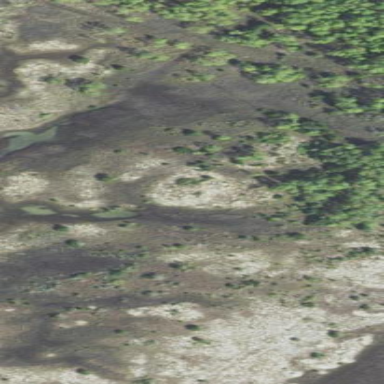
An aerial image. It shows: Marsh wetland.